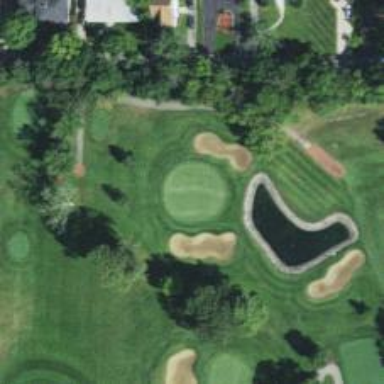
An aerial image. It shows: View of golf hole.